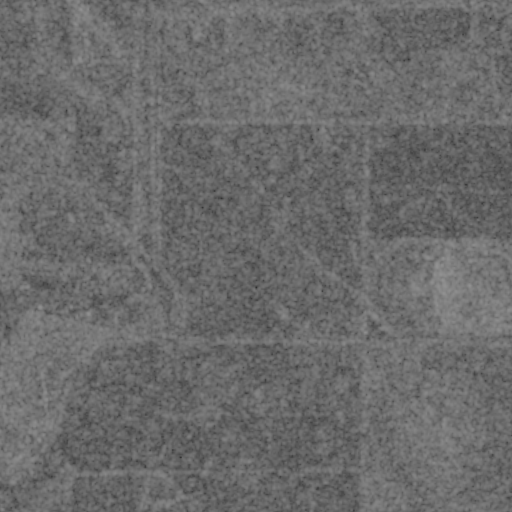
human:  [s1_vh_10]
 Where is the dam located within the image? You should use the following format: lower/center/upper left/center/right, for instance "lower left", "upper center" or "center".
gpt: The dam is located in the lower left of the image.
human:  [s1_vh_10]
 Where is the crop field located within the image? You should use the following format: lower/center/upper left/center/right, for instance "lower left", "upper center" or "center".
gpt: There is no crop field in the image.

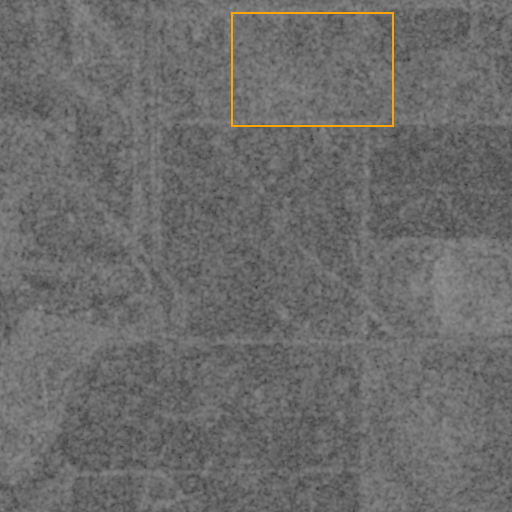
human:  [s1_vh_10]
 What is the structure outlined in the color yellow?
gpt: There is no yellow outline.
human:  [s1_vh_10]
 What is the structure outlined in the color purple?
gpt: There is no structure outlined in purple.